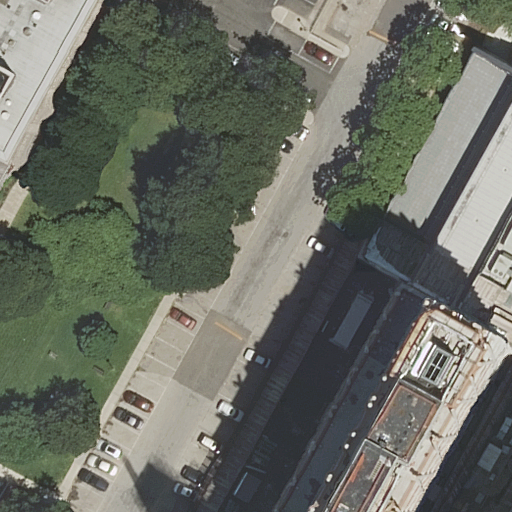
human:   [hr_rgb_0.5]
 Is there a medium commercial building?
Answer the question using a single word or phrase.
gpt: no

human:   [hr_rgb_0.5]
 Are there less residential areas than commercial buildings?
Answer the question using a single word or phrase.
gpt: no

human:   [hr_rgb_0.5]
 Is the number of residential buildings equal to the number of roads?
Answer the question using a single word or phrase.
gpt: no

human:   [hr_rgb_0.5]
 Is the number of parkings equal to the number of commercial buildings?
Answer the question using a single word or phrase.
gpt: no

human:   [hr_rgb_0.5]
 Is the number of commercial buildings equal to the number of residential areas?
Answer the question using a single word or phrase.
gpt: no

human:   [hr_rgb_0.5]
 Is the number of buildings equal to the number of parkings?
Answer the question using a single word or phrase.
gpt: no

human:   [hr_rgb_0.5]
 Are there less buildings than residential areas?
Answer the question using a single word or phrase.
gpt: no

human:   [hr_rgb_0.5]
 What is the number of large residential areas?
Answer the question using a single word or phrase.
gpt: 1

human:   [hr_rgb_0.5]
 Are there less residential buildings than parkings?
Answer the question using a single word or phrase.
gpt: no

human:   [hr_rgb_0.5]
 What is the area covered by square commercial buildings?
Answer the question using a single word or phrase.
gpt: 0m2

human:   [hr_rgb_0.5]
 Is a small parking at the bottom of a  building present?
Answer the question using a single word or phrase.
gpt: no

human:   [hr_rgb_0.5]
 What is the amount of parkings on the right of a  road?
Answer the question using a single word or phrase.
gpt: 1

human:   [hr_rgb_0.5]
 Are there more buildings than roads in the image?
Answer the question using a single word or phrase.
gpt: no

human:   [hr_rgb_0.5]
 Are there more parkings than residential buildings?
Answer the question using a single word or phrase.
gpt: no

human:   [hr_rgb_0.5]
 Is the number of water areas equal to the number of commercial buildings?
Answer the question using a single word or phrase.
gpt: yes

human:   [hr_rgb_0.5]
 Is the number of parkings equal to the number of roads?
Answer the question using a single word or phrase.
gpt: no

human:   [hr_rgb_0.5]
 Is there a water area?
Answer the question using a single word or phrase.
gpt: no

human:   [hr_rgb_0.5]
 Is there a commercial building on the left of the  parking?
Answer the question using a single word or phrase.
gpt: no

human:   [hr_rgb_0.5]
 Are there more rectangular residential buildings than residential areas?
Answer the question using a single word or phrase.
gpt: yes

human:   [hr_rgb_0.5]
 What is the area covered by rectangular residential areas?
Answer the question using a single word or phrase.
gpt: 4420m2

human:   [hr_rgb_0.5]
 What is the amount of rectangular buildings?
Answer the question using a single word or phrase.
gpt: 3

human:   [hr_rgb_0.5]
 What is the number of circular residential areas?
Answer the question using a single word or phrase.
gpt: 0

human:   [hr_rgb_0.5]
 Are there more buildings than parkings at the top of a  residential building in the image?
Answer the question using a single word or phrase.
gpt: yes

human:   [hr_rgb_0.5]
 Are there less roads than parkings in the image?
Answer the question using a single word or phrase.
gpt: no

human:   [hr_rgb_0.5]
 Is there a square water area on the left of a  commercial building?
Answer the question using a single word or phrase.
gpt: no

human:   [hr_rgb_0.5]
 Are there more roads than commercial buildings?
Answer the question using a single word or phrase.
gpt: yes

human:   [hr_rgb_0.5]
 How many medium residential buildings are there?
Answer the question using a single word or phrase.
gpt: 0

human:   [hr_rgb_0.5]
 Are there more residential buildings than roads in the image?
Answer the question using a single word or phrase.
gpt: no

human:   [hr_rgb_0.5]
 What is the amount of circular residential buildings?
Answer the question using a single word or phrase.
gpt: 0

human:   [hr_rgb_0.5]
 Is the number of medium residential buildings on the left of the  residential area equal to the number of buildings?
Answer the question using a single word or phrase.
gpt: no

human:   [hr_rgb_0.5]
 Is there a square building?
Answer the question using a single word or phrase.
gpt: no

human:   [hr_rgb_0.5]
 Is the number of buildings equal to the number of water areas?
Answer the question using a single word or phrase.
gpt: no

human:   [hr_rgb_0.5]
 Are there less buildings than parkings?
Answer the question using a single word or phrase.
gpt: no

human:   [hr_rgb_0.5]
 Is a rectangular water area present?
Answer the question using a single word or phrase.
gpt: no

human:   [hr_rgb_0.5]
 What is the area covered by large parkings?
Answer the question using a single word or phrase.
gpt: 990m2

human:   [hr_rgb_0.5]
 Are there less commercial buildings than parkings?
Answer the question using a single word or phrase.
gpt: yes